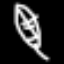
Label: leaf